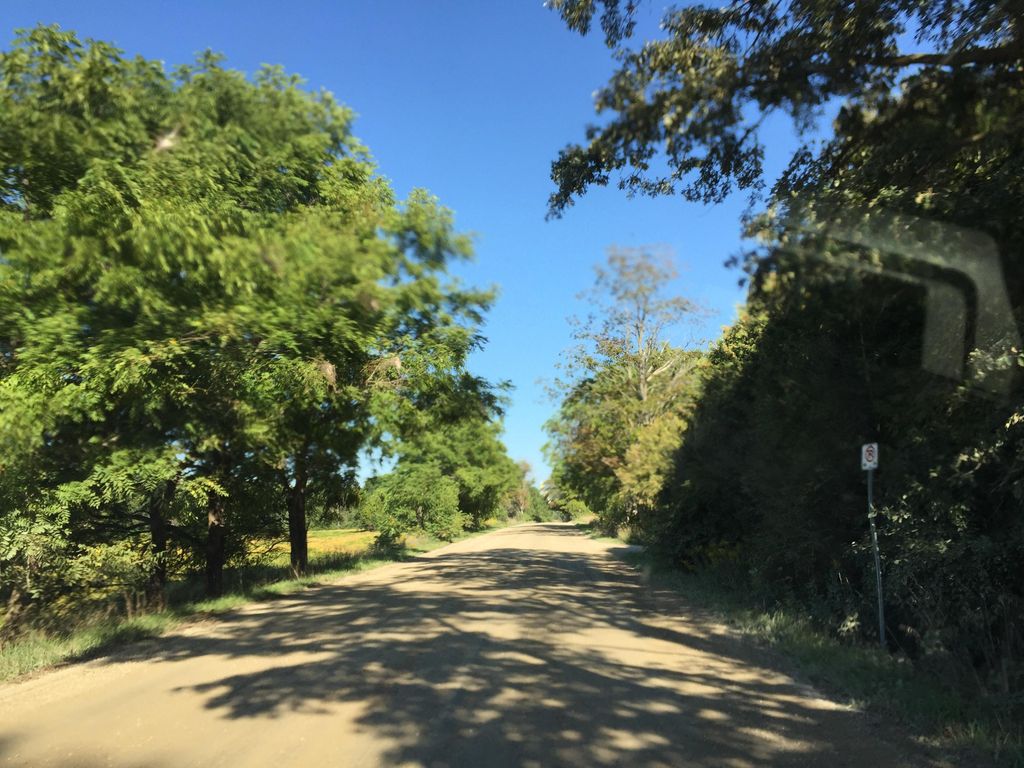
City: kitchener-waterloo